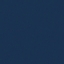
Land use / land cover class: SeaLake